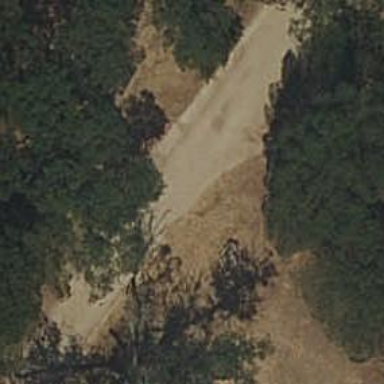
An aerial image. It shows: Compacted path road.